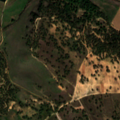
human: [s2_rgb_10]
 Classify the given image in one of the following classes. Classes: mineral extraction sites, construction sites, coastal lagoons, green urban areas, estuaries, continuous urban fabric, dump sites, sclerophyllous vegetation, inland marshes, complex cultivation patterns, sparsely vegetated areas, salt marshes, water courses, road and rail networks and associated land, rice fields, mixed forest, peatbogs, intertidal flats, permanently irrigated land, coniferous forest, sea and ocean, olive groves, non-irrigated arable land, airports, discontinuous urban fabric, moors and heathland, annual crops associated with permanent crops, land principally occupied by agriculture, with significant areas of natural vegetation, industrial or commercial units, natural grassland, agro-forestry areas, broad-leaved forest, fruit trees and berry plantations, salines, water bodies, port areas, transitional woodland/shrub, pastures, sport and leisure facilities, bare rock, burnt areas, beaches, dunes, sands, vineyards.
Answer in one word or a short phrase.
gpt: non-irrigated arable land, permanently irrigated land, pastures, agro-forestry areas, mixed forest